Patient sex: F
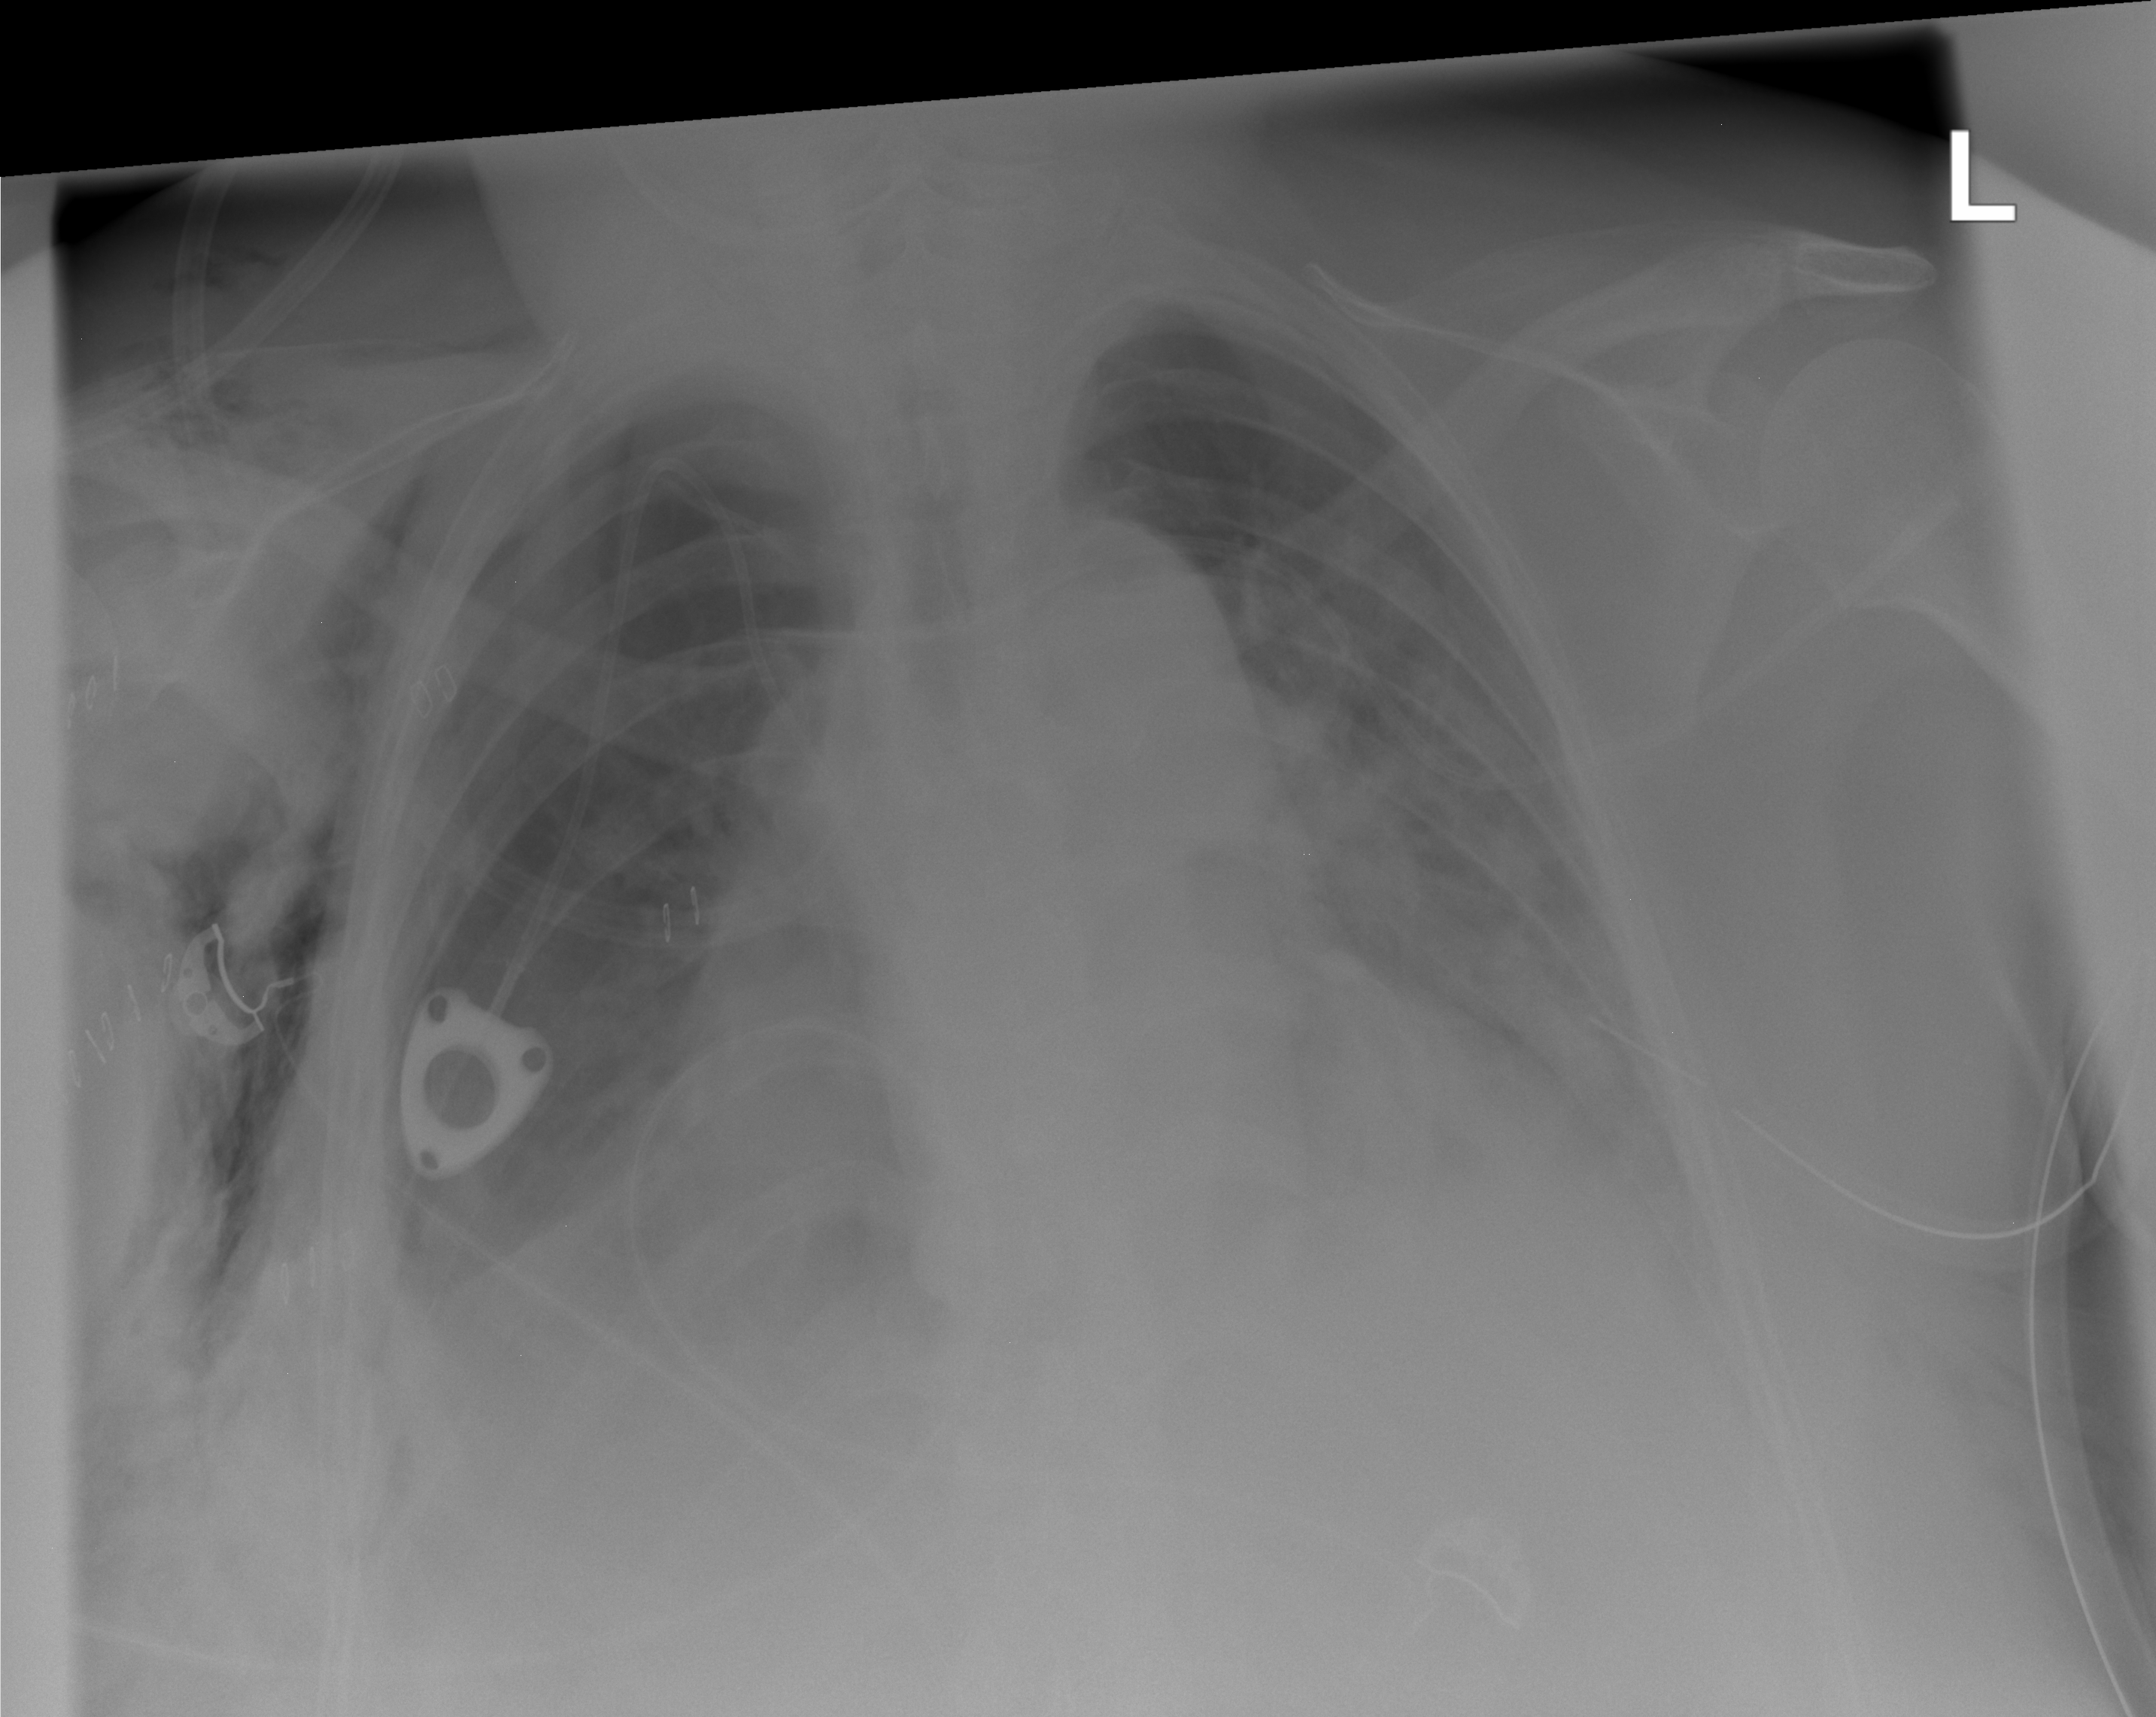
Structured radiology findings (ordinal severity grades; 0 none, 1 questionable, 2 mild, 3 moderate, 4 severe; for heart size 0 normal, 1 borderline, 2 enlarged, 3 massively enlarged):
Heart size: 2
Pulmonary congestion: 2
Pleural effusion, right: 2
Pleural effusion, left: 2
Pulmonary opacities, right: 0
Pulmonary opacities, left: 2
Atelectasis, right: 2
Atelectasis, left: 2